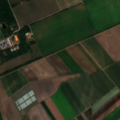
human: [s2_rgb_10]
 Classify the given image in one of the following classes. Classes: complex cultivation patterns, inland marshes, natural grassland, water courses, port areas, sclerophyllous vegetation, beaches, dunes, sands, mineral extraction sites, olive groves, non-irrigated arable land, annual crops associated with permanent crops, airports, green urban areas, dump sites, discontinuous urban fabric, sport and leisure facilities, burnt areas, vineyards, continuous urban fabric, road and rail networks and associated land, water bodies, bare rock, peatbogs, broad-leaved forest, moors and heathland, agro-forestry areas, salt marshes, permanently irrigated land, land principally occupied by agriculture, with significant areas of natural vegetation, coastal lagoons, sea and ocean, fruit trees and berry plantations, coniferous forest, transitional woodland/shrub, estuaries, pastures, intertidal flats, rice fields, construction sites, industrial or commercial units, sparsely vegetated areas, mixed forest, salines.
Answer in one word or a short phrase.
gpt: non-irrigated arable land, broad-leaved forest